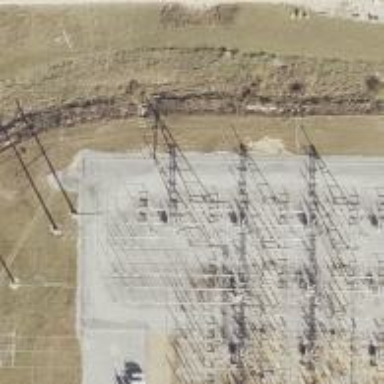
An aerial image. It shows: Switch for power supply.